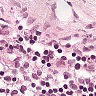
Metastatic tissue present: no